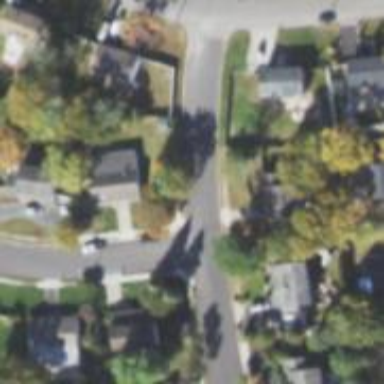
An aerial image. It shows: Unmarked crossing on footway.